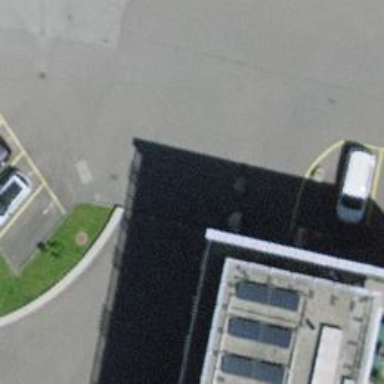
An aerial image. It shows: Bollard barrier.